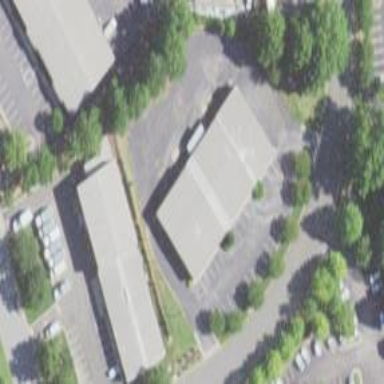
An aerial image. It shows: Commercial building.